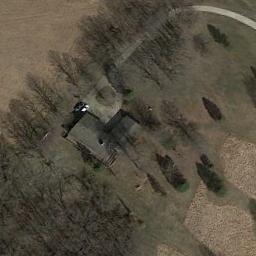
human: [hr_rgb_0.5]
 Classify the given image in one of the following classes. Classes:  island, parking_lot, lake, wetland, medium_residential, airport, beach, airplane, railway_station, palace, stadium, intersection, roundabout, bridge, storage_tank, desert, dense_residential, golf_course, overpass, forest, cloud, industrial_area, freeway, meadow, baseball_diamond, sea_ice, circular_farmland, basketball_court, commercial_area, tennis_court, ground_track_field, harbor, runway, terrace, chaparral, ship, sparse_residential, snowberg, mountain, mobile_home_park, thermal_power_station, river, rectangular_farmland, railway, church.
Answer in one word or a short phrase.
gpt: sparse_residential